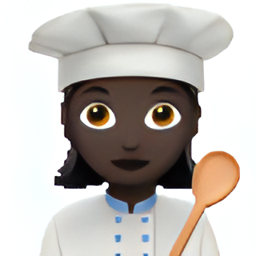
Name: female cook type 6
Emoji: 👩🏿‍🍳
Group: People & Body
Sub-group: person-role